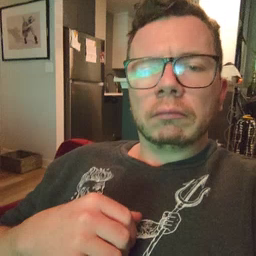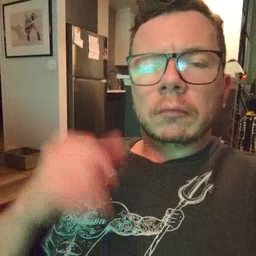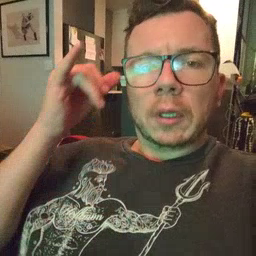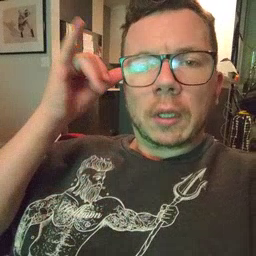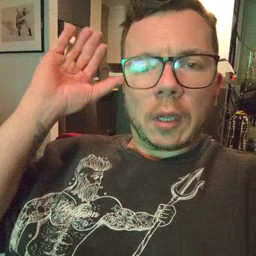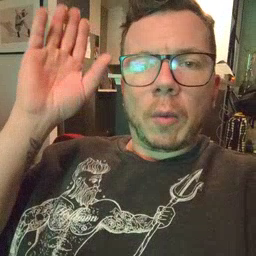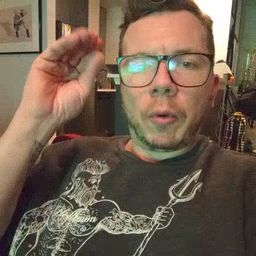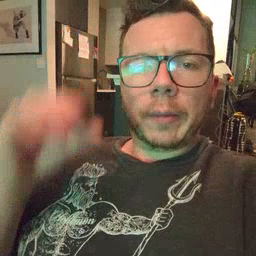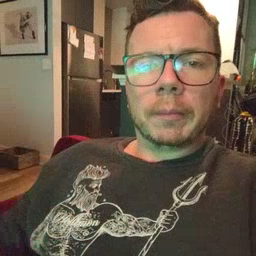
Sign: cowboy